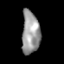
Tissue: lung
Cell type: Endothelial cells
Senescence score: 0.5488
Nuclear area (px): 756
Mean DAPI intensity: 153.552